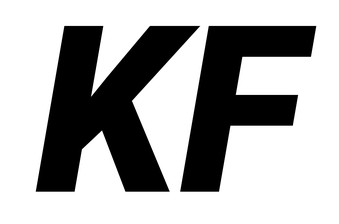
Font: Roboto-Italic_Black_Italic